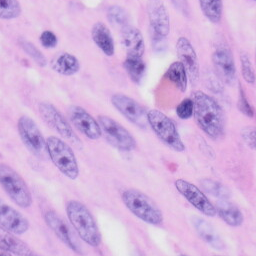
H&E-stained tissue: Skin